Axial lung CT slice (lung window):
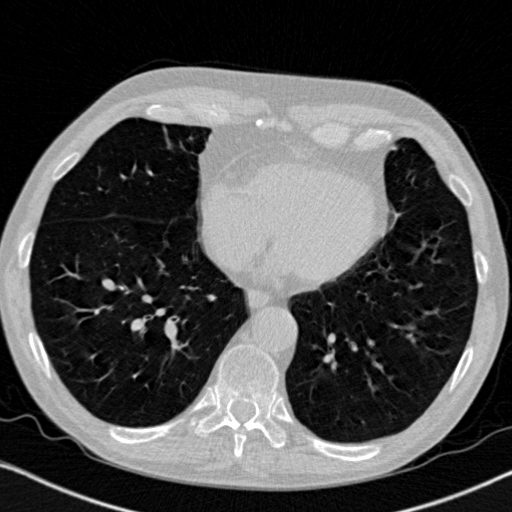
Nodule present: no